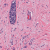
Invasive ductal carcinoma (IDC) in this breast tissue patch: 1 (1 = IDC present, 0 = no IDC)